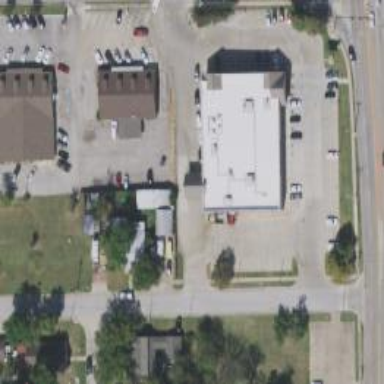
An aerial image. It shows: Pharmacy providing healthcare services.